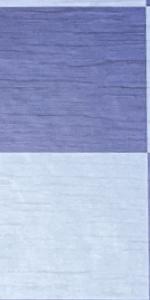
Label: Empty